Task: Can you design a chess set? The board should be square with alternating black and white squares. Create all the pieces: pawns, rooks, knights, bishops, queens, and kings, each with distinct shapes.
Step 138:
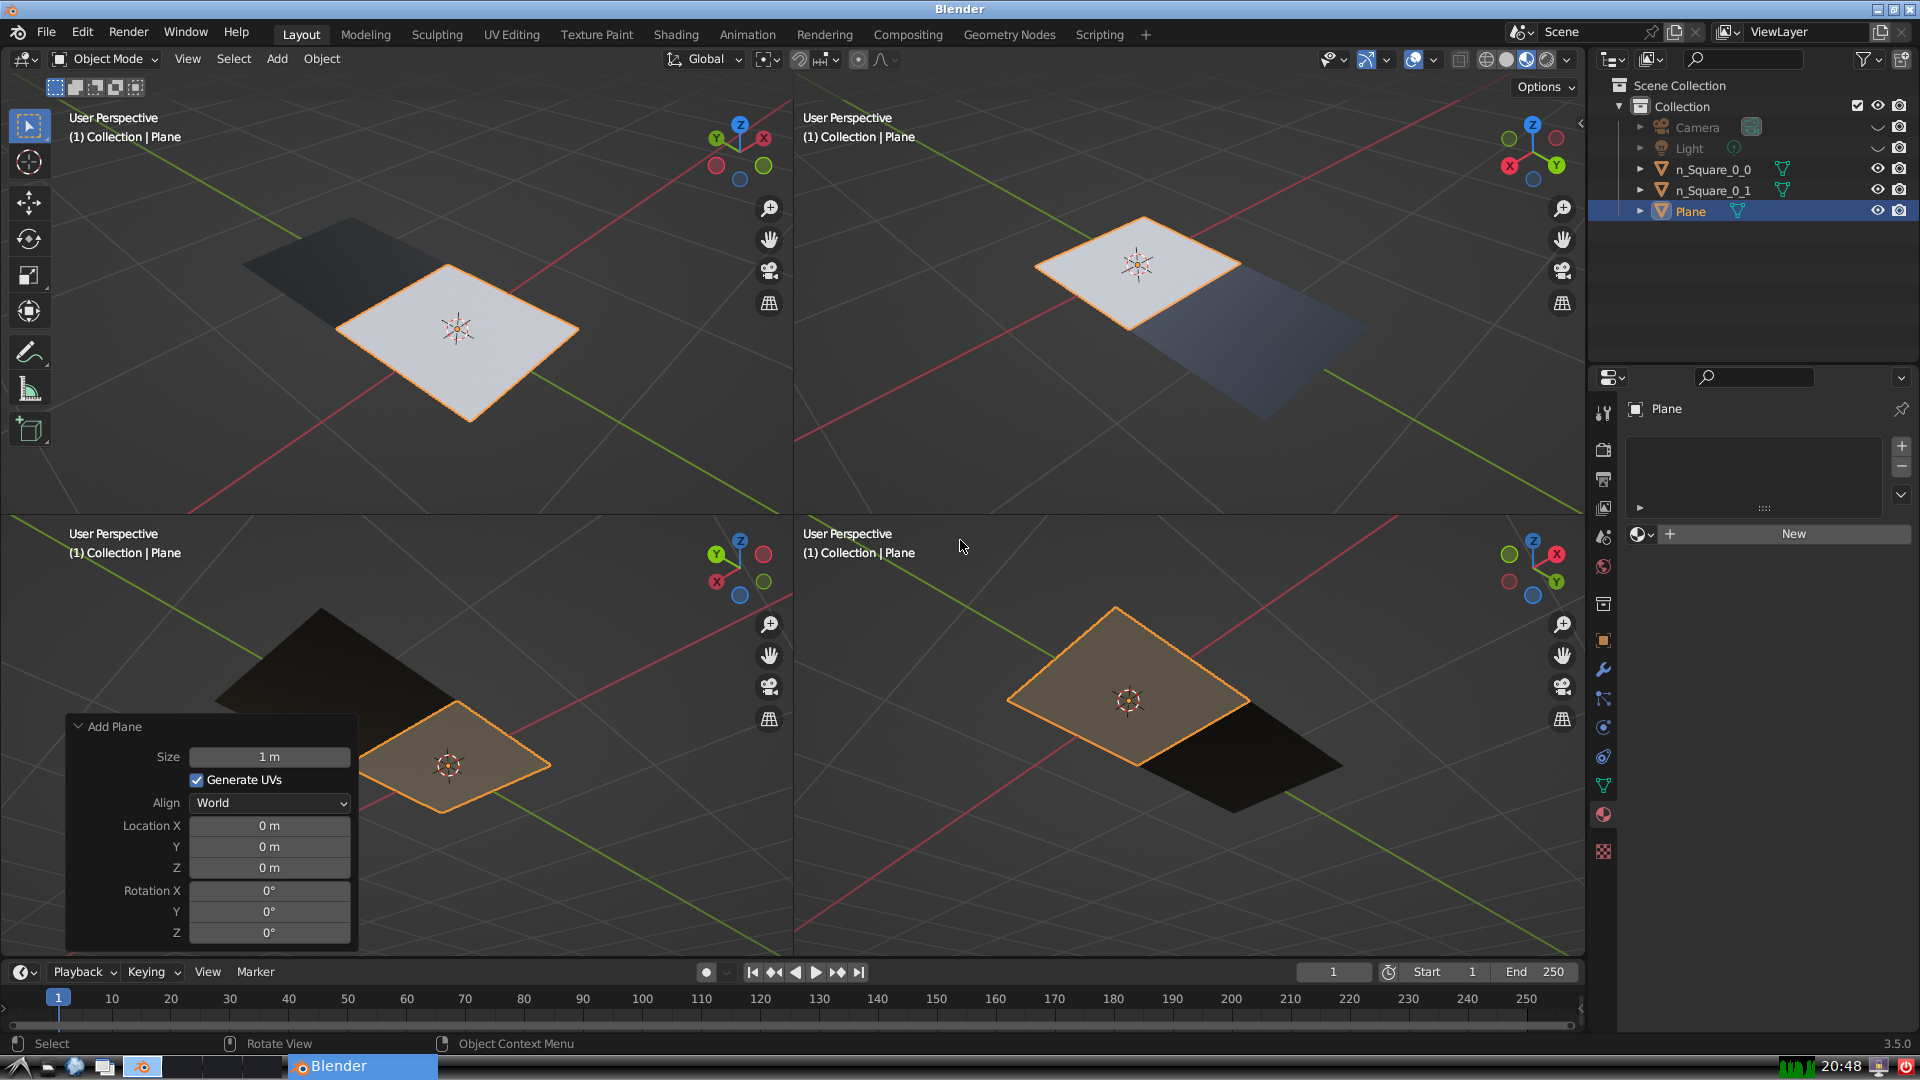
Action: {"mouse_move": [270, 826]}